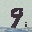
Label: 9